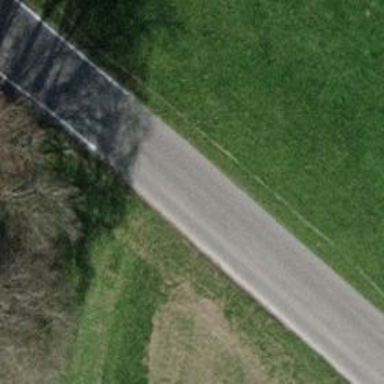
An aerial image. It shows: Unclassified road with asphalt surface.